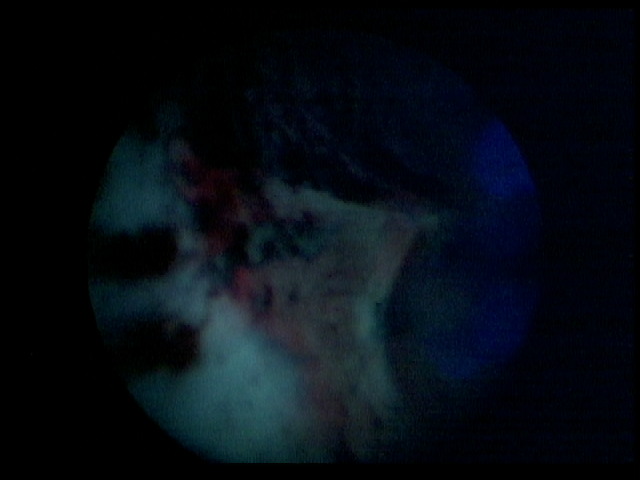
Modality: BLC
Class: Malignant
Subclass: CIS
Lesion: L1
Stage: Tis
Morphology: Non-papillary
Bladder cancer association: Yes